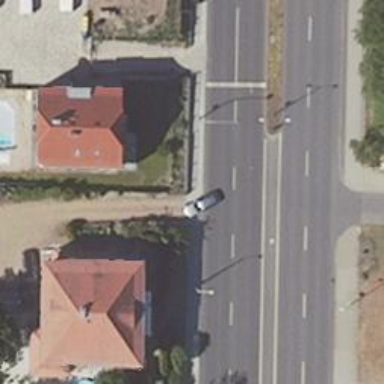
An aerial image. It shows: Road with traffic signals.